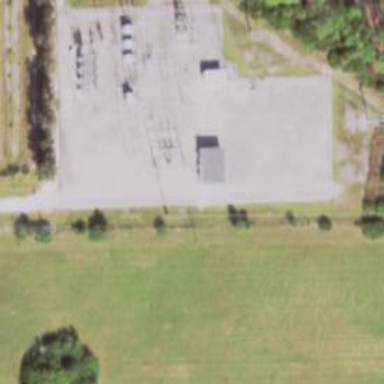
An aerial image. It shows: Switch for power supply.